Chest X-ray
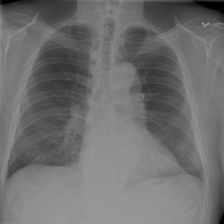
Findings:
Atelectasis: negative
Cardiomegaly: negative
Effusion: negative
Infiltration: negative
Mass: negative
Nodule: negative
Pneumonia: negative
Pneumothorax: negative
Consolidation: negative
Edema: negative
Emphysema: negative
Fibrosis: negative
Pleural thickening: negative
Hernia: negative